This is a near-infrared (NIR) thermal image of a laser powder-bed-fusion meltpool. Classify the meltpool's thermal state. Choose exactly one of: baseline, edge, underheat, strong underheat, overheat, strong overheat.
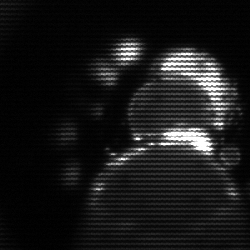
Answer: baseline